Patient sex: M
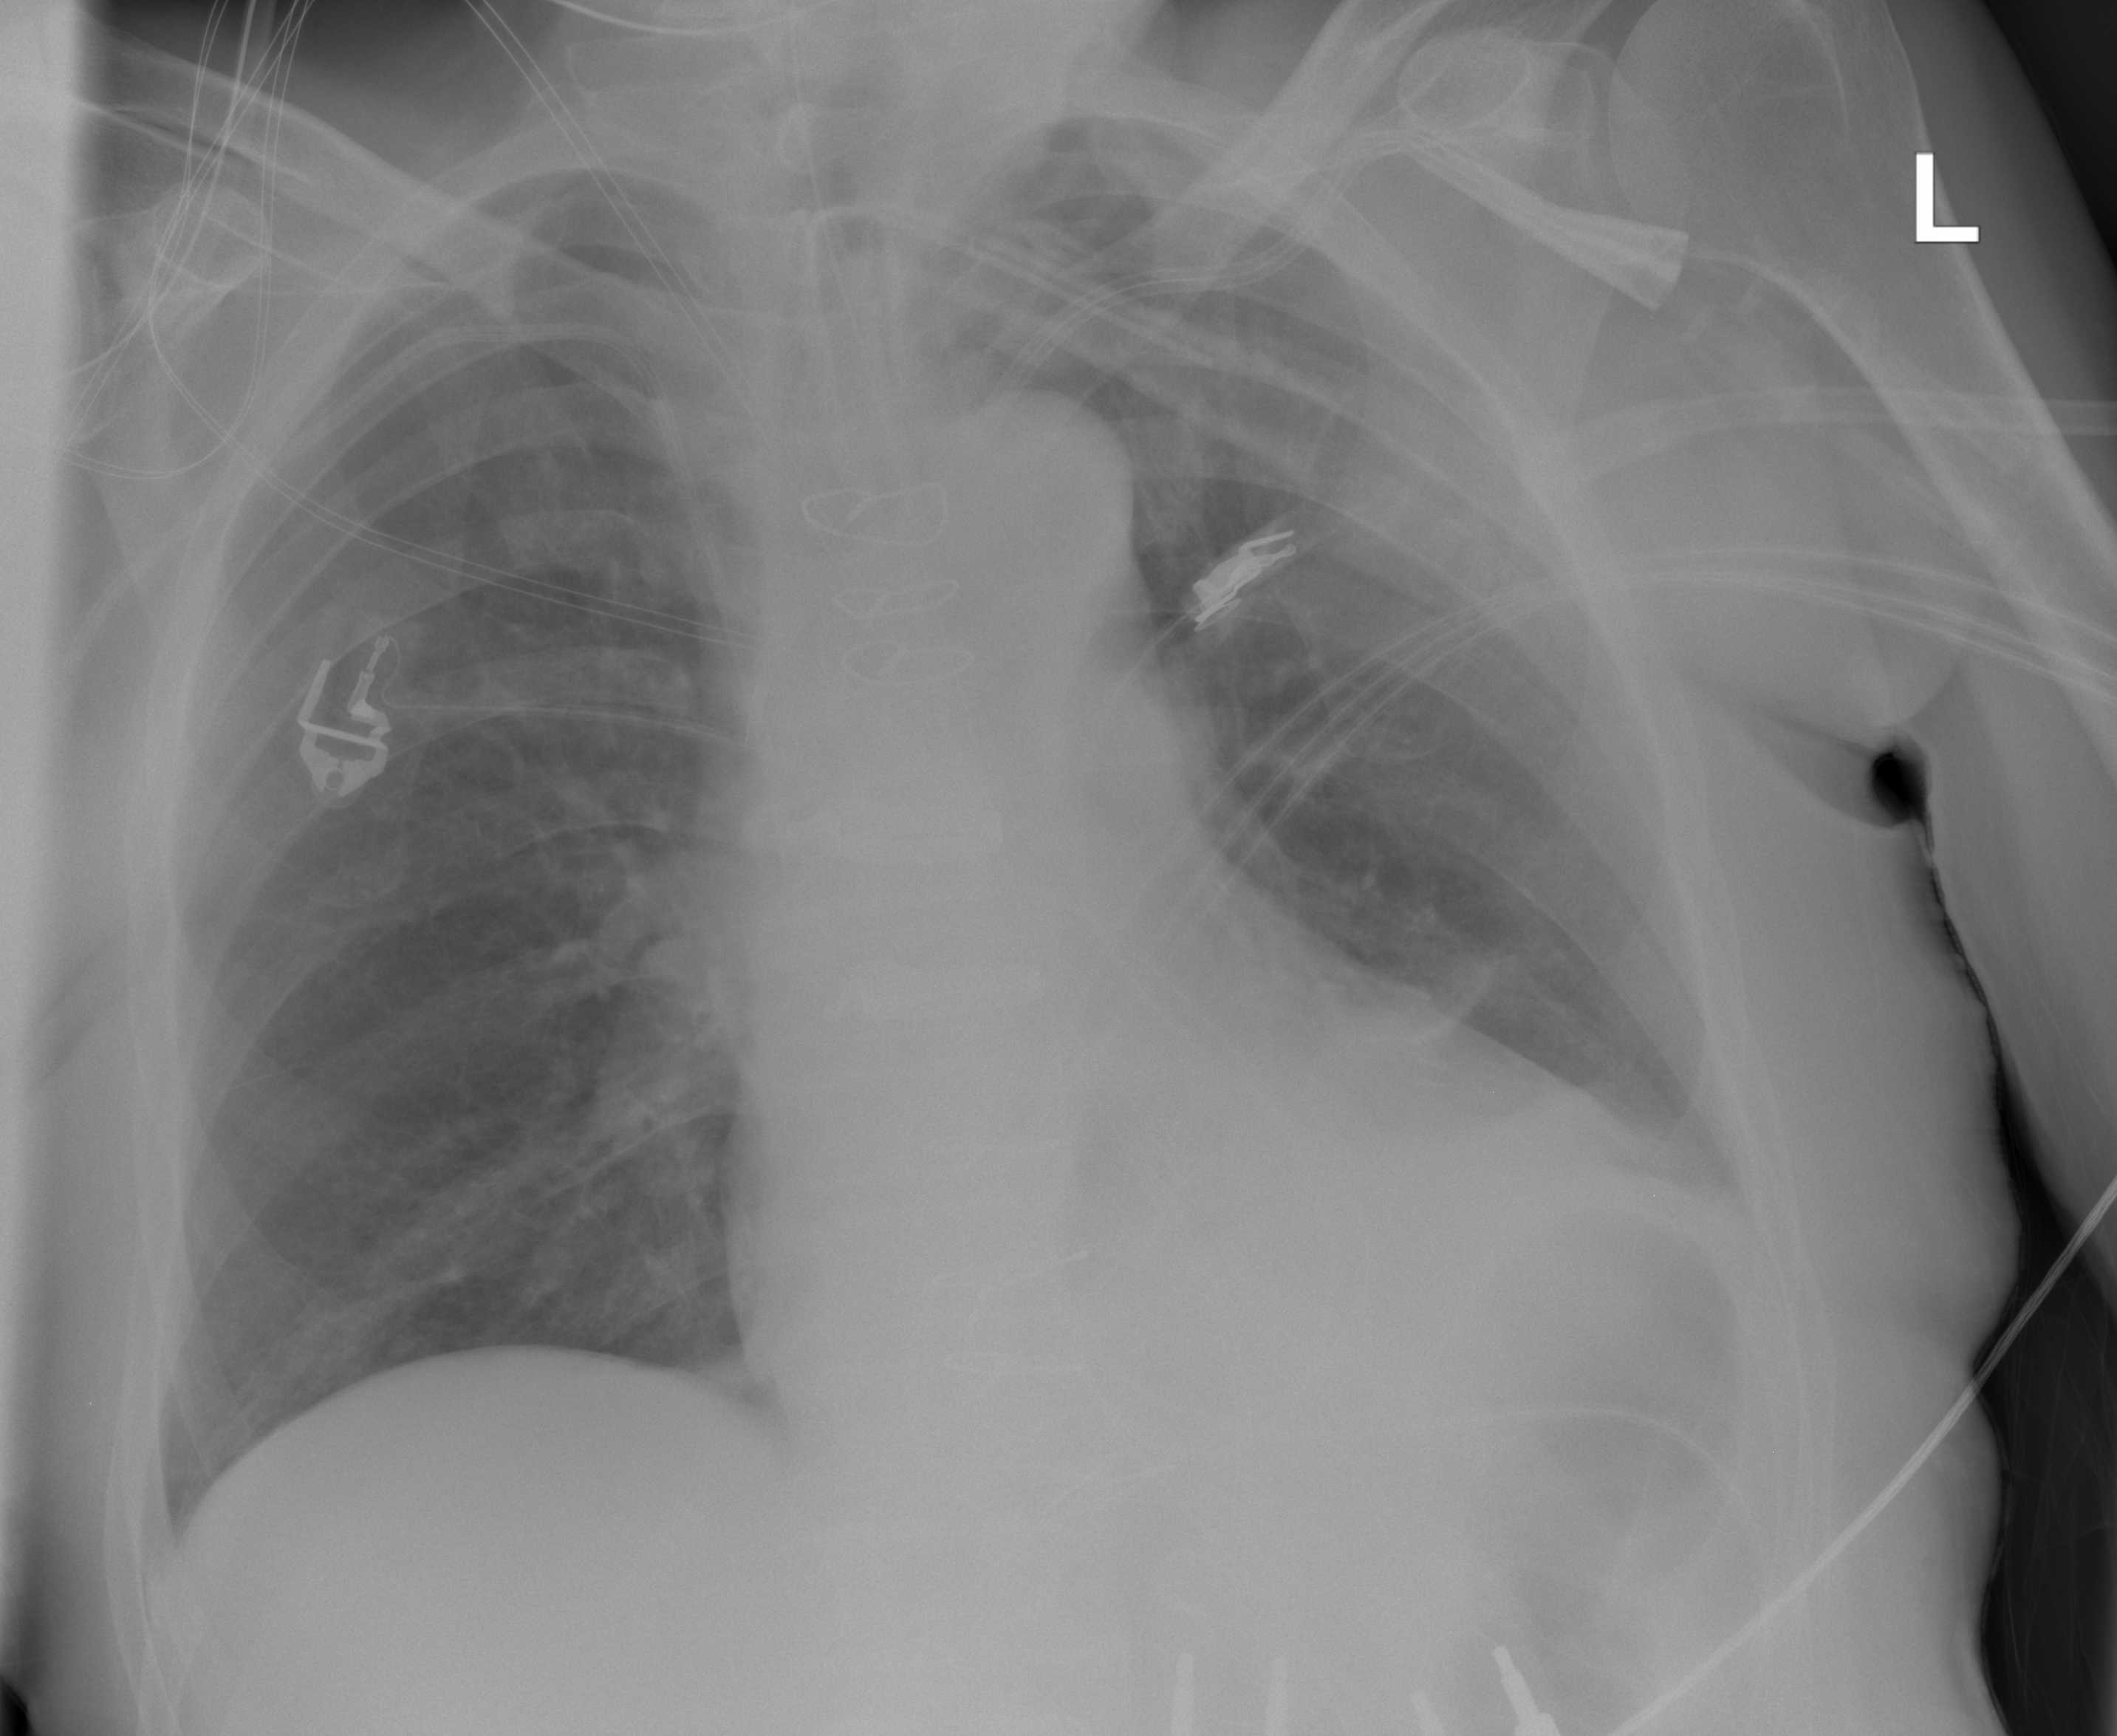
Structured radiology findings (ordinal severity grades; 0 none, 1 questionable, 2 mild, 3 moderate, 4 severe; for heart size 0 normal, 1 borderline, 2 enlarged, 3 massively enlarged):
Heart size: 0
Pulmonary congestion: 0
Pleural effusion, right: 0
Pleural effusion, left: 2
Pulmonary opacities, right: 0
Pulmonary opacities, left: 0
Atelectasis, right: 0
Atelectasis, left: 2